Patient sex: F
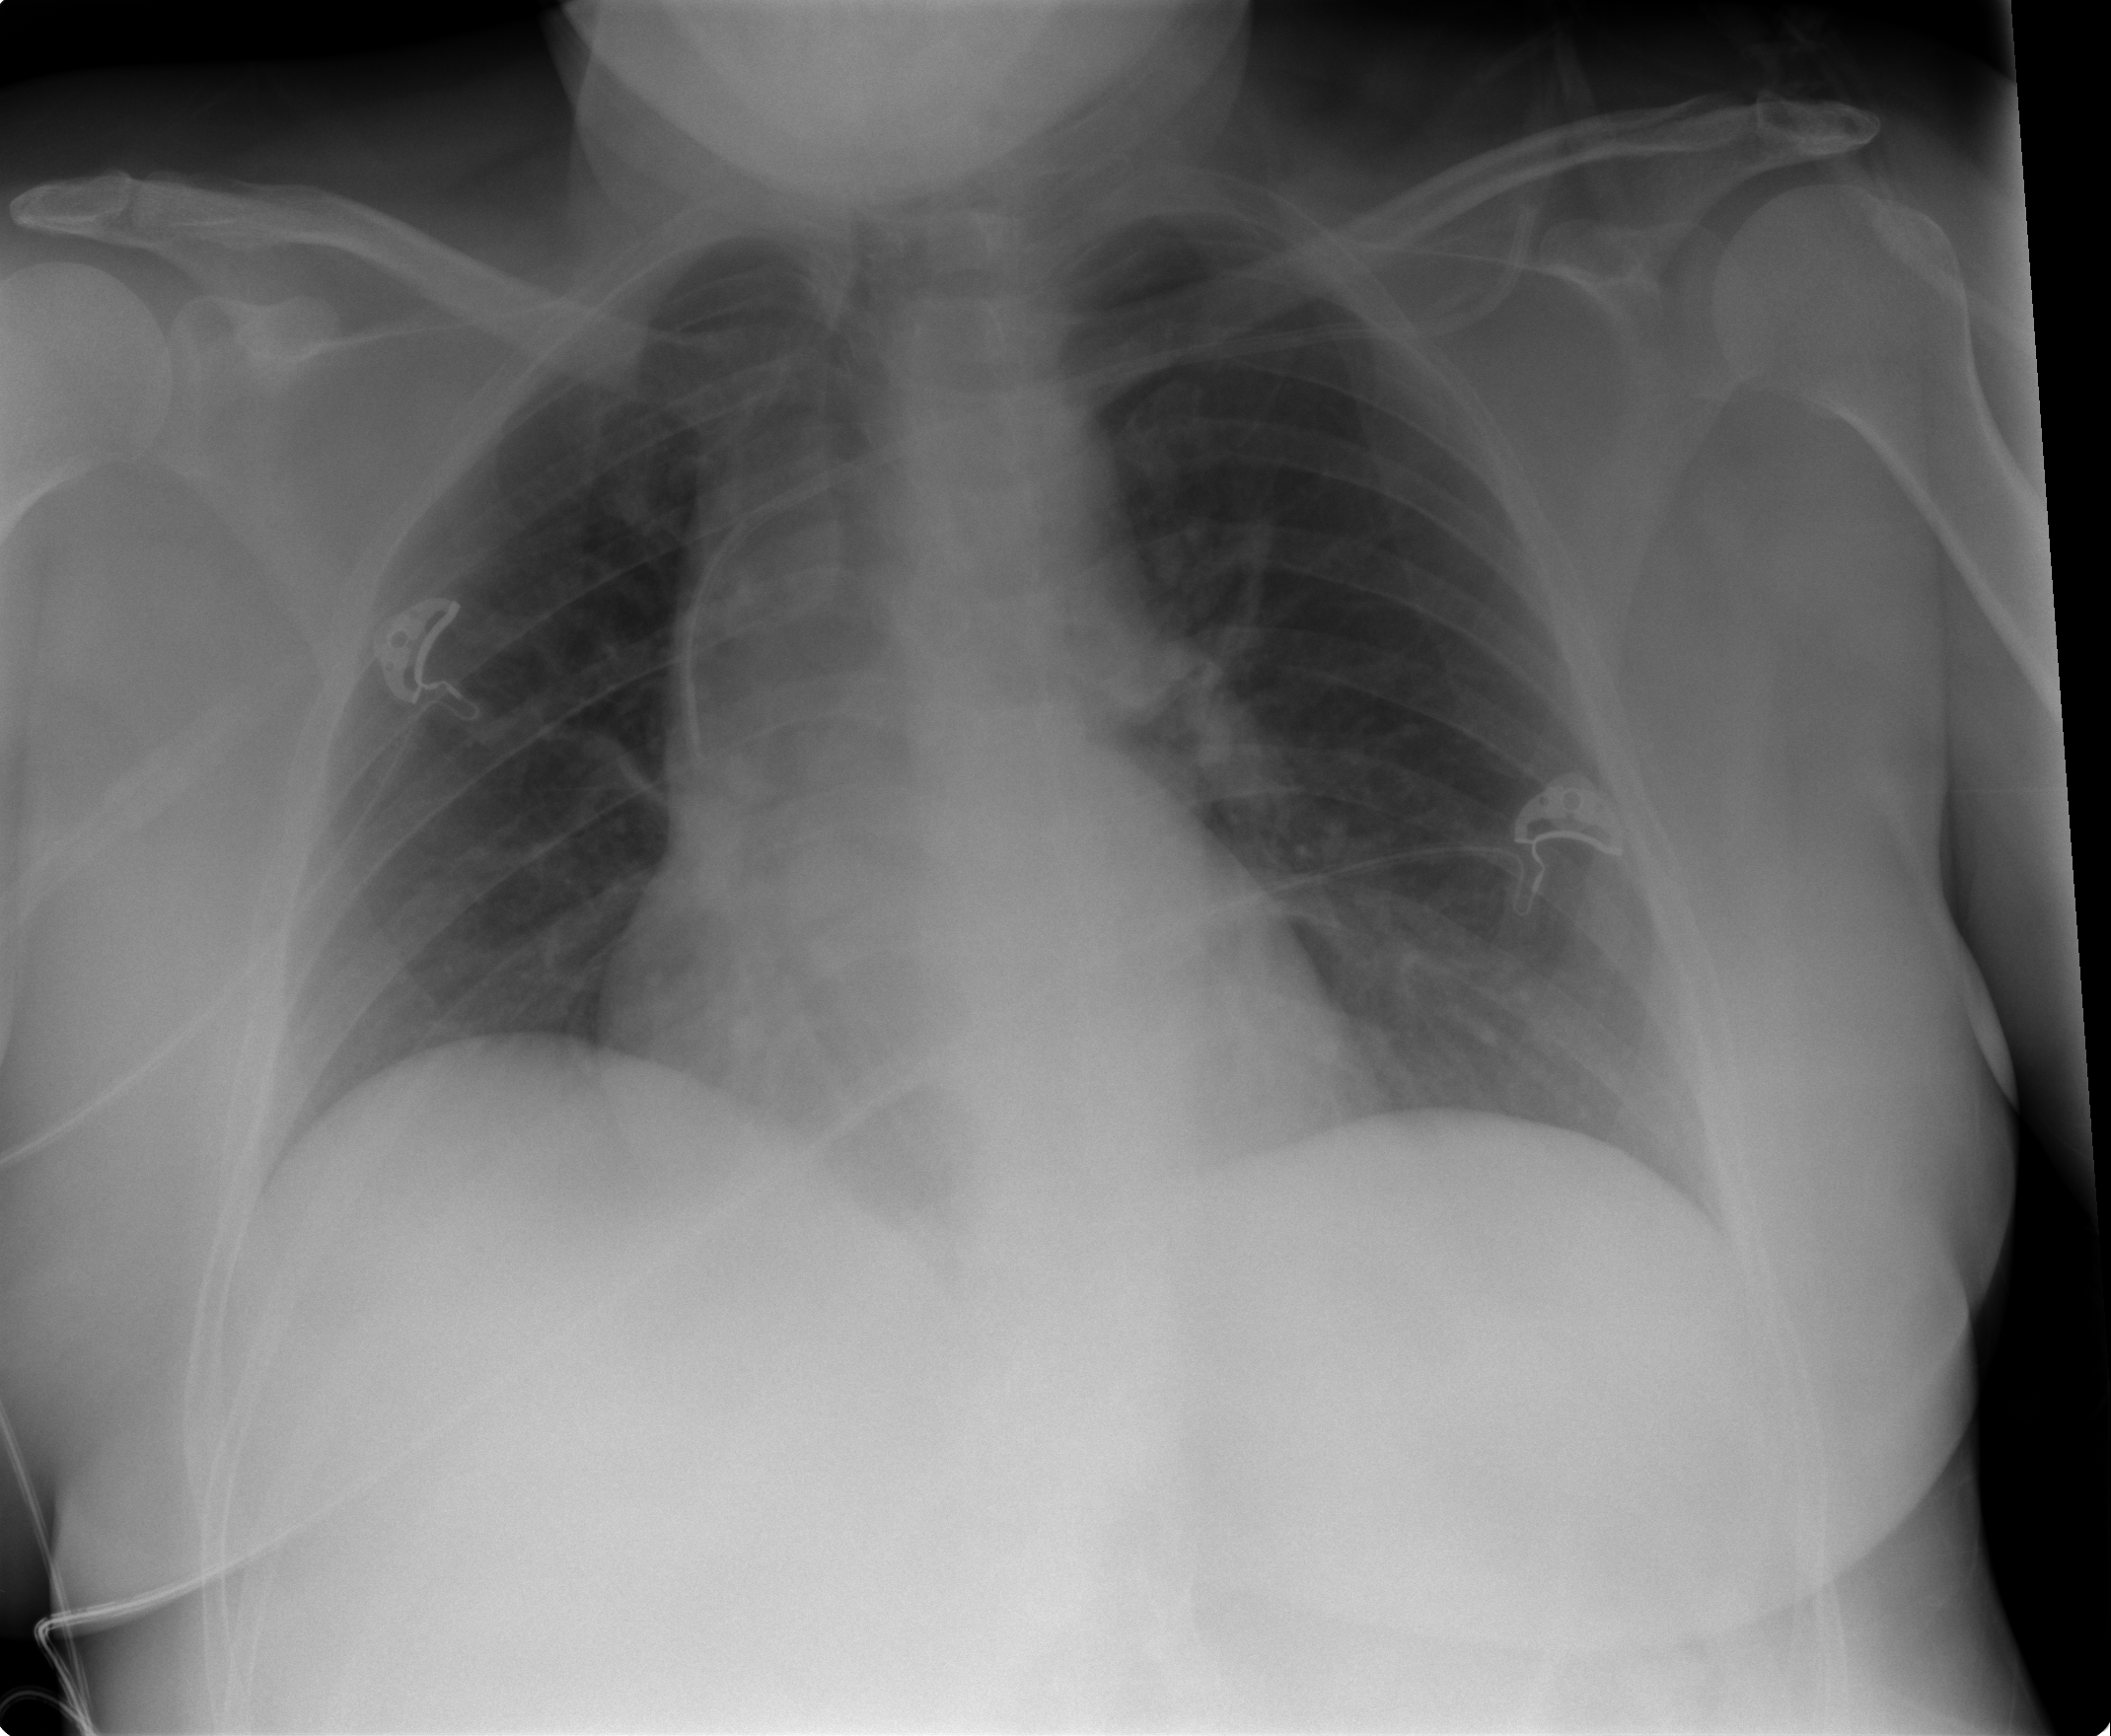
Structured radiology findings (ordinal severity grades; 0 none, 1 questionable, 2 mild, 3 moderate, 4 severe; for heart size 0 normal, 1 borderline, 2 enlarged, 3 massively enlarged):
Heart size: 0
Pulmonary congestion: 2
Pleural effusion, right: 0
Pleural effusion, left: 0
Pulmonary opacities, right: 0
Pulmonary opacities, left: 0
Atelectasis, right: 0
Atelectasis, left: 0